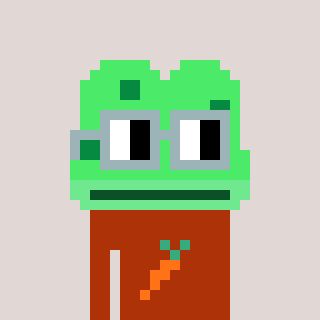
a pixel art character with square dark gray glasses, a frog-shaped head and a hotbrown-colored body on a warm background